Chest X-ray. View position: PA
Patient age: 47
Patient sex: M
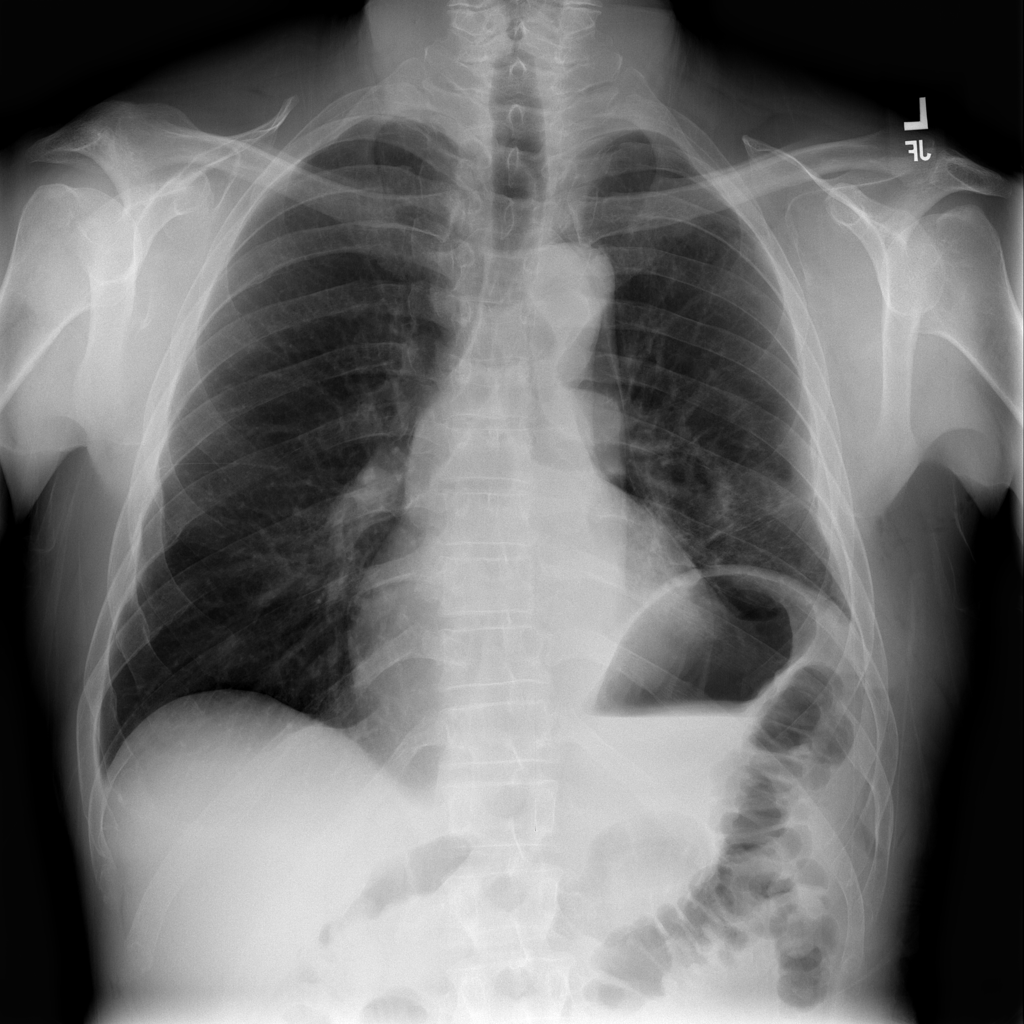
Finding: Pneumothorax